Question: I am currently using a navigation menu in MS access 2010. I decided to go with the horizontal tab with a vertical sub tab.
I can't seem to figure out how to make my tab create a new record.

I don't see any option in the propriety sheet, nor do I see a way to connect a form to this tab with a blank record. I want to avoid having a button inside this subform for new record. I want the tab itself to act as a button. Is this possible?
any advice or guidance will be greatly appreciated!
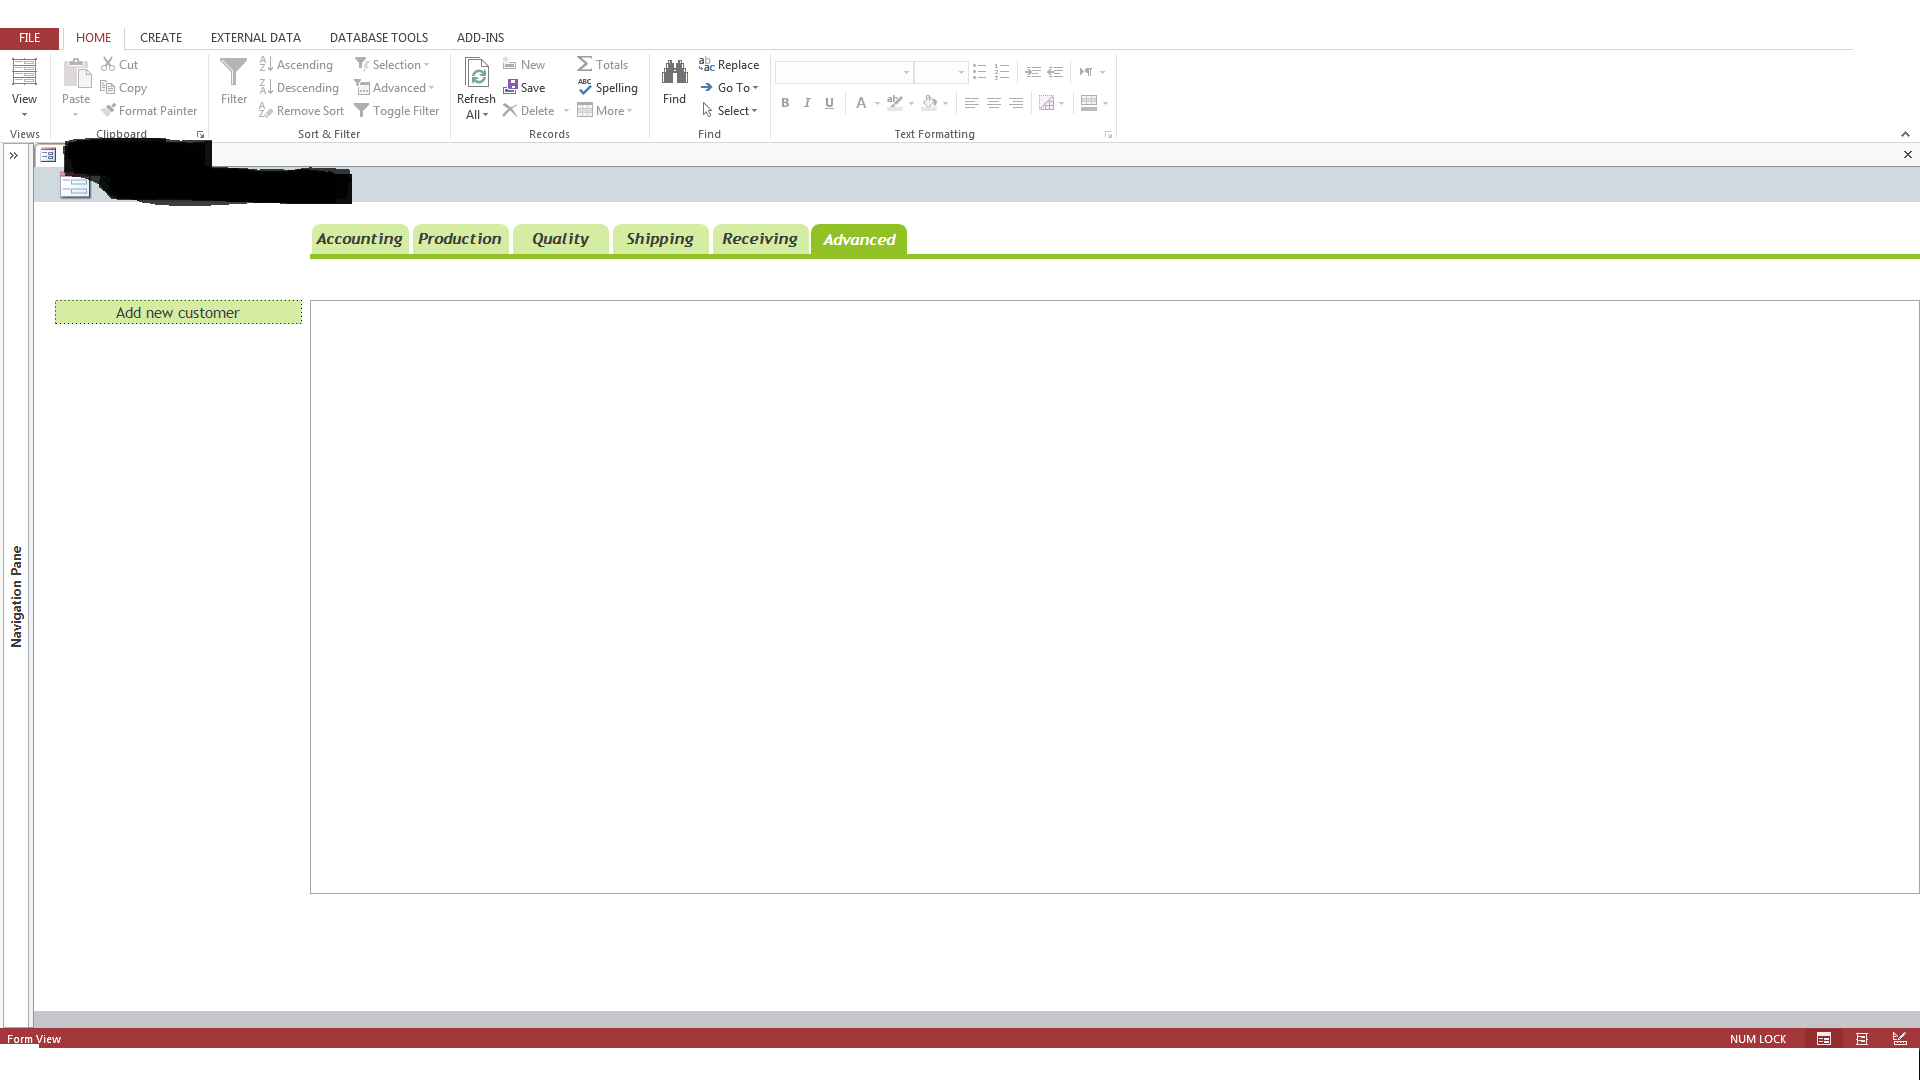
Answer: Assuming you have a subform embedded on the tab to enter the new customer details, you can do something like on the Change event of your tab control:
'''
Private Sub MyTabCtl_Change()
'Replace 1 with the PageIndex of your tab.
If Me.MyTabCtl.Value = 1 Then
'sbf is your subform name.
Me.sbf.Form.DataEntry = True
End If
End Sub
'''
That will set up the subform to take a new entry.